Question: I need to merge cells in Excel (xlsx) by rows and again by columns using <URL>. I tried the following.
'''
$sheet->mergeCells("G".($row_count+1).":G".($row_count+4));
$sheet->mergeCells("H".($row_count+1).":H".($row_count+4));
$sheet->mergeCells("I".($row_count+1).":I".($row_count+4));
'''
Where the variable '$row_count' has some unpredictable dynamic value like 25, 50, 75 and so on (no regular pattern).

It merges the cells as shown in the preceding <URL> as can be seen immediately below the cell. After merging these cells by rows, I'm trying to merge them by columns as follows.
'''
$sheet->mergeCells("G".($row_count+1).":I".($row_count+1));
'''
but it doesn't work. When I try to open the excel file, it asks for a confirmation (with a confirmation box)
> Excel found unreadable content in 'report.xlsx'. Do you want to
recover the contents of this workbook? If you trust the source of this
workbook, click Yes.
How to merge cells by rows and columns together in Excel then?
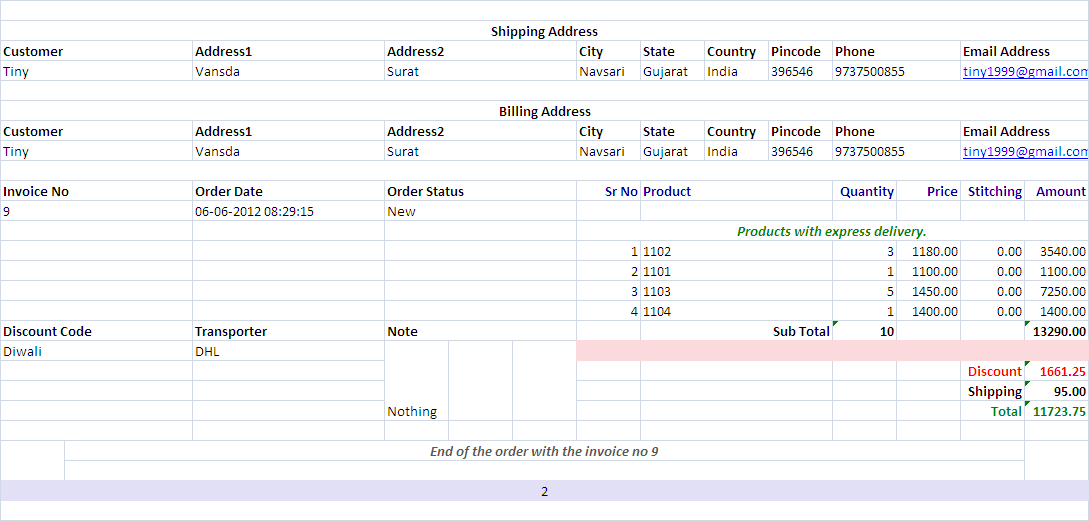
Answer: Merging simply requires a valid range of cells like A1:B2, so your
'''
$sheet->mergeCells("G".($row_count+1).":I".($row_count+1));
'''
should work without any problem.
Can you please experiment with a simple test case to prove that this is causing you a problem, and not something else in your script
After rereading your question:
Your problem may be that you're trying to merge cells that are already part of a merge range, rather than merging each row, then trying to merge by column, try merging the full rangein one go.
'''
$sheet->mergeCells("G".($row_count+1).":I".($row_count+4));
'''